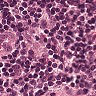
Metastatic tissue present: no